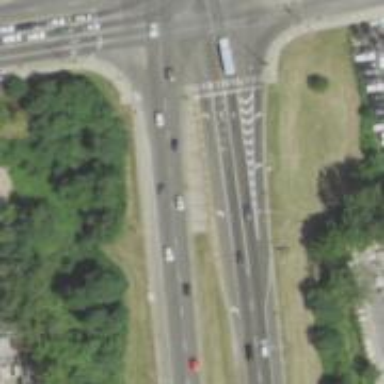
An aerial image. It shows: Expressway with asphalt surface classified as trunk highway.